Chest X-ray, AP view. Patient: 40 years old, sex F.
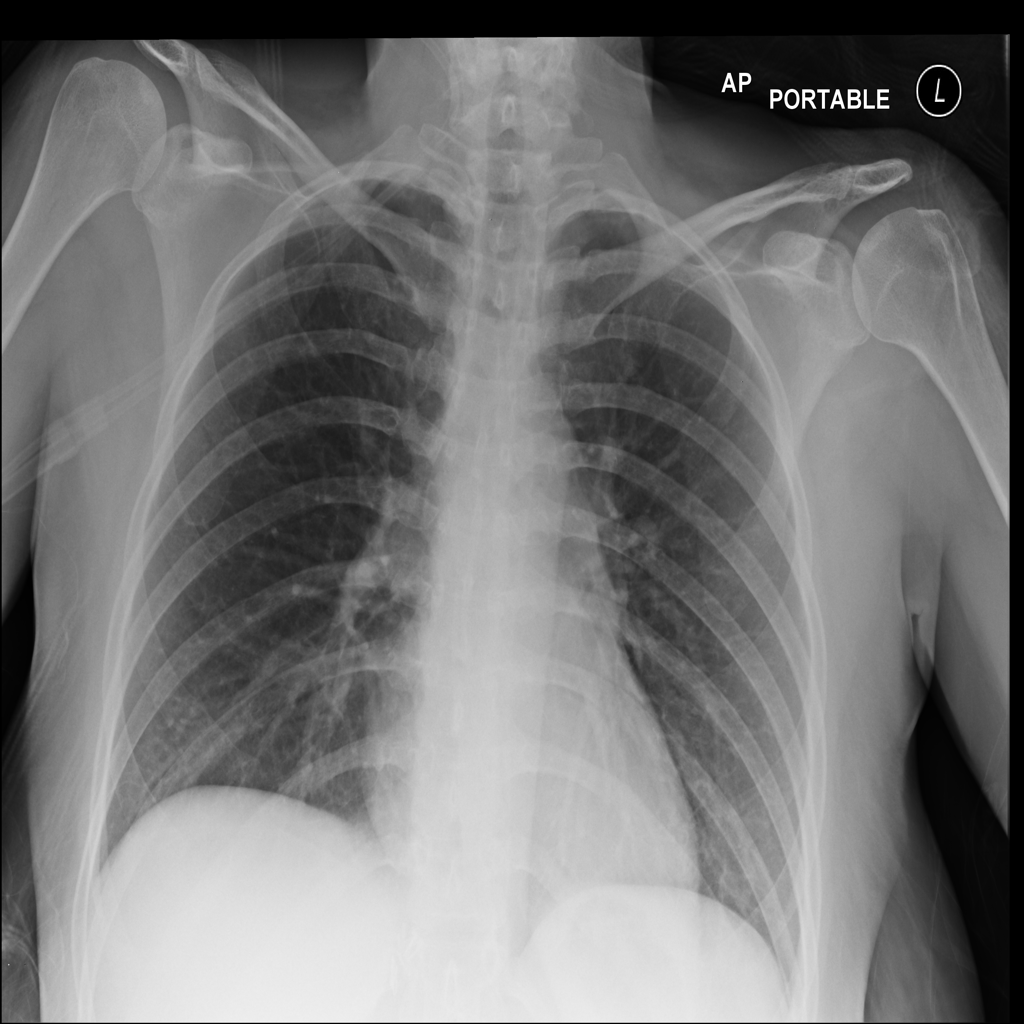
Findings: No Finding